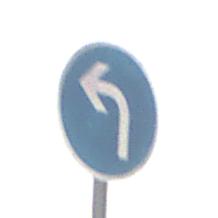
Verkehrszeichen: VorgeschriebeneFahrtrichtungLinks
Umgebung: Outdoor, Suburban
Tageszeit: MorningAfternoon
Wetter: Clear
Licht: Natural
Jahreszeit: NotSpecified
Kontrast: HighContrast